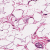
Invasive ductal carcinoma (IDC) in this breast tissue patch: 0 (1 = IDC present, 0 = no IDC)